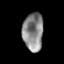
Tissue: prostate
Cell type: Epithelial cells
Senescence score: 0.3438
Nuclear area (px): 764
Mean DAPI intensity: 135.42